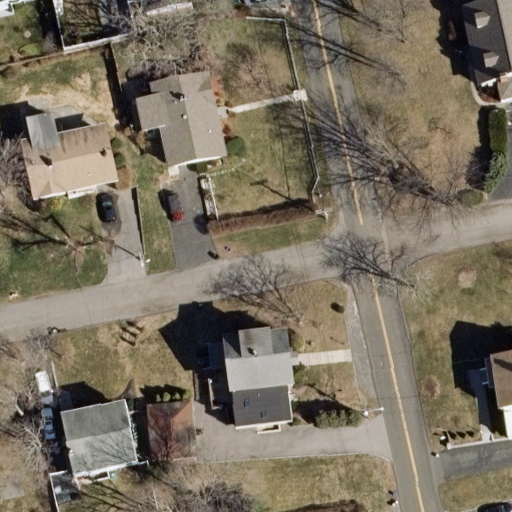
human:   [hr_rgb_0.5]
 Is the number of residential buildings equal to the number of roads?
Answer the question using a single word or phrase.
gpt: no

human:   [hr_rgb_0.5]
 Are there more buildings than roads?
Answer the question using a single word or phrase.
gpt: yes

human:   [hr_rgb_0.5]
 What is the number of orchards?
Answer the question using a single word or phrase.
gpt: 0

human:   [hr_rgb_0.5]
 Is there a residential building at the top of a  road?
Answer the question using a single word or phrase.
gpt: yes

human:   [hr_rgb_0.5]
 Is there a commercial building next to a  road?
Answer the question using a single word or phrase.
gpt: no

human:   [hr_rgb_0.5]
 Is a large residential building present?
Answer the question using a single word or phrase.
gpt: no

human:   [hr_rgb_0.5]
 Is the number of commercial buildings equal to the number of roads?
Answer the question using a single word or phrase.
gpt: no

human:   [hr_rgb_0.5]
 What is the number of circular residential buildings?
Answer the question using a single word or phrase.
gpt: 0

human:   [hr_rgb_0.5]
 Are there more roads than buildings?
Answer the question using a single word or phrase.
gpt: no

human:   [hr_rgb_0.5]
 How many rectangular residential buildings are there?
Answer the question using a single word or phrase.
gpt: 3

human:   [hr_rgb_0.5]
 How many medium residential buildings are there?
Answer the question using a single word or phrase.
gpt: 5

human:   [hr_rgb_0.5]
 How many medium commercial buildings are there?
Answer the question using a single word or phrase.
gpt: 0

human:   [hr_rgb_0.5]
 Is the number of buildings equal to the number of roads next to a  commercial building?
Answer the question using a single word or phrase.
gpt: no

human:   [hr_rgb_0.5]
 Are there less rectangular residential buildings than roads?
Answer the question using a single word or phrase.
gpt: no

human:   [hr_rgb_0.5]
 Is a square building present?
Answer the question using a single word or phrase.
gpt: no

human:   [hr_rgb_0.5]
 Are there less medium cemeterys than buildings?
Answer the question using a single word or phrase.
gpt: yes

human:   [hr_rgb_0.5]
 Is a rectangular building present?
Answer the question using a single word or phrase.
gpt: yes

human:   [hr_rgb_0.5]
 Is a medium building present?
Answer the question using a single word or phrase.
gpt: yes

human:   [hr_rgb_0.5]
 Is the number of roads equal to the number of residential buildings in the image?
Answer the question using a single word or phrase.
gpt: no

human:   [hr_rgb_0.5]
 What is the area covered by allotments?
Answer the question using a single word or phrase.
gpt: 0m2

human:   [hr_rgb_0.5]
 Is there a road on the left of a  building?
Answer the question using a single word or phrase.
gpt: yes

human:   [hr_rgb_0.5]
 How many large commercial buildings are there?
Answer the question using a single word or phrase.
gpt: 0

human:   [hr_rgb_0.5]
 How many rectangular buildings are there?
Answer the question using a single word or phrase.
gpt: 3

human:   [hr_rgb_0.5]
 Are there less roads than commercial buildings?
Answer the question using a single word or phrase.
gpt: no

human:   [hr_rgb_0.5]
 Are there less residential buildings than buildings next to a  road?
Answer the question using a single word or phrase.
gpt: no

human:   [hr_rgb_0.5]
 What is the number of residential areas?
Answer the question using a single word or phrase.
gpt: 0

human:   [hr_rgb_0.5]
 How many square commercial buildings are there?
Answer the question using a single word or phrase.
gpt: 0

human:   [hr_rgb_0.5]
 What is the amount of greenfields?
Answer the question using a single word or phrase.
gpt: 0

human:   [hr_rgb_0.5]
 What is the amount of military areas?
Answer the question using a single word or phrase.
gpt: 0

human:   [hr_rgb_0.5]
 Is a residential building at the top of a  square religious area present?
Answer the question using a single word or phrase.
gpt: no

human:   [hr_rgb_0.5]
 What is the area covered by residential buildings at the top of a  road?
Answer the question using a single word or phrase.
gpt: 866m2

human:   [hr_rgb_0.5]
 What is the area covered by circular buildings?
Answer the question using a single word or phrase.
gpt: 0m2

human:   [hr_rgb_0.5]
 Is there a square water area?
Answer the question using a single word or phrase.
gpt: no

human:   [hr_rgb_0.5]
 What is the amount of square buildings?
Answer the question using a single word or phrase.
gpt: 0

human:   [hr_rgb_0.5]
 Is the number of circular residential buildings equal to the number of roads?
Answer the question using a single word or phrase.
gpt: no

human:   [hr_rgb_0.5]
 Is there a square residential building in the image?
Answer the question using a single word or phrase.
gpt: no